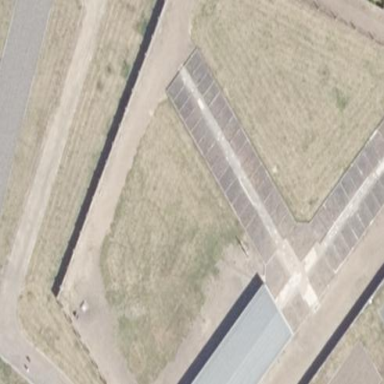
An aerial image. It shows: Historic barracks building with dirt surface.